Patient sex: F
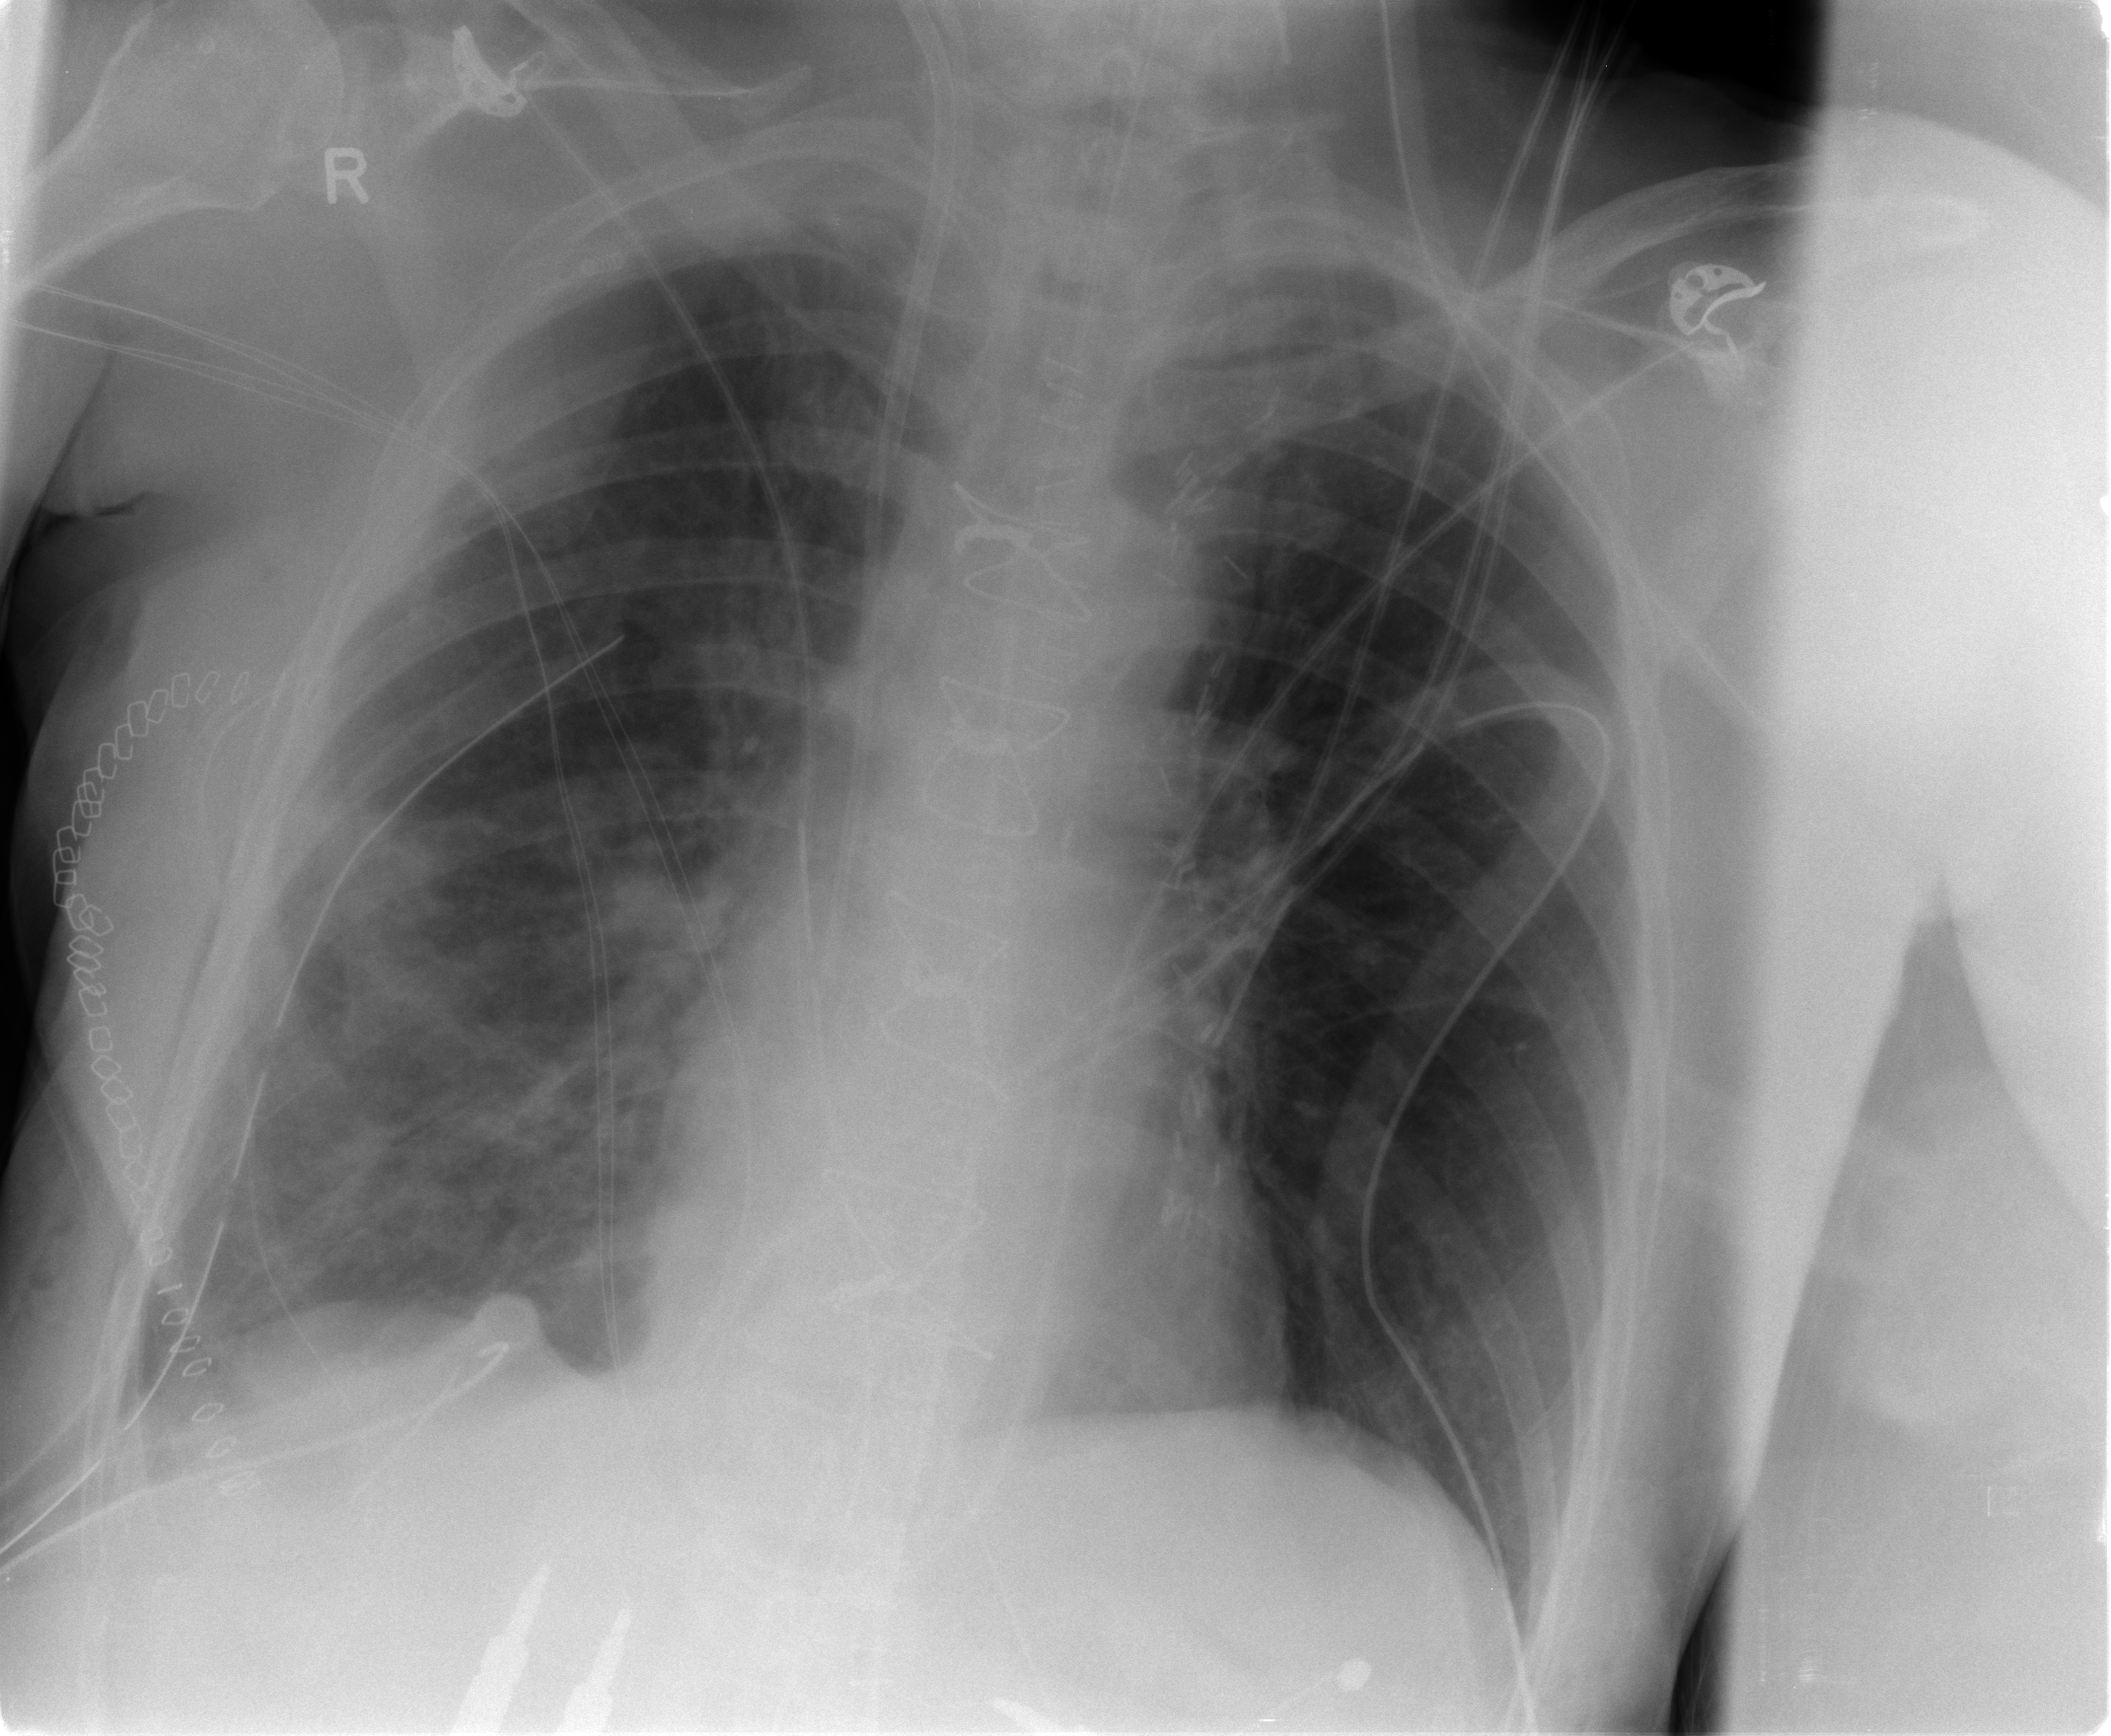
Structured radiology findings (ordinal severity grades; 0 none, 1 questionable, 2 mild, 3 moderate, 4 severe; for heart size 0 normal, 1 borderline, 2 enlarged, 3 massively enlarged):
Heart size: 0
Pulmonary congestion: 2
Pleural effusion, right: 2
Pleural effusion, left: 0
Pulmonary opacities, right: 2
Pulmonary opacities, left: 0
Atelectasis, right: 2
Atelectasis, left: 0